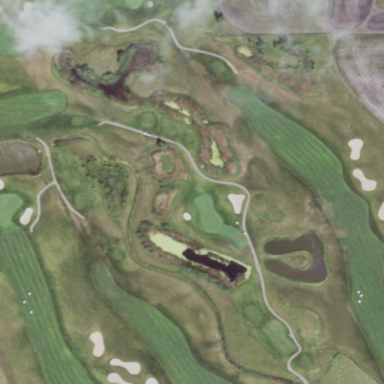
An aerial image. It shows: Rough area on grassy golf course.